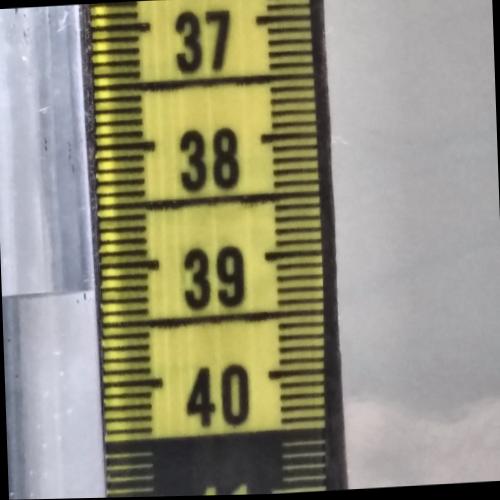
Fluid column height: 39.2 cm